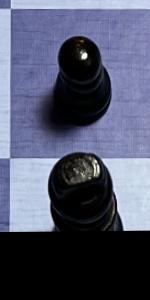
Label: King_Black